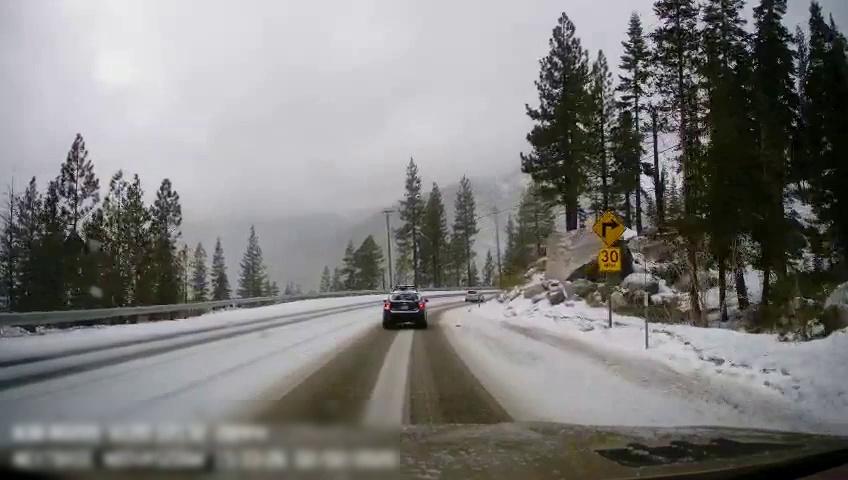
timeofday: Day
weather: Snowy
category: Drivable Space
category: Vehicles | Car
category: Vehicles | Car
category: Traffic | Signs
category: Traffic | Signs